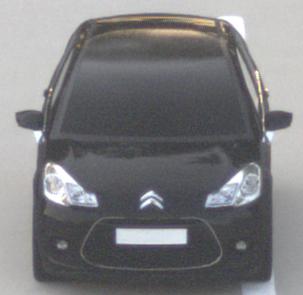
Make: Citroen
Model: C3 1.1
Detailed model: C3 (II)
Model produced from: 2010/01
Model produced until: 2012/03
Doors: 5
Color: black
Road condition: dry road
Daytime: sunrise or sunset
Contrast: low contrast